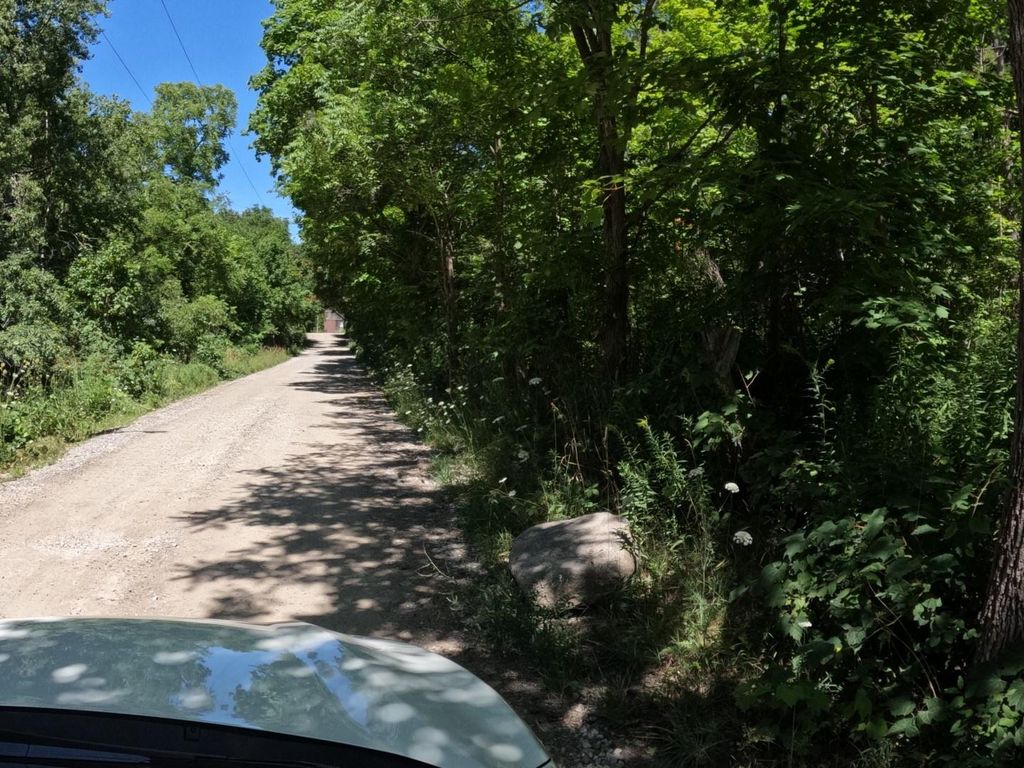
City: kitchener-waterloo